Interaction volume radius: 10 \u00c5
Interaction volume height: 15 \u00c5
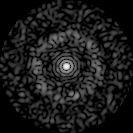
Disorder parameter: 0.8152